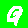
Digit: 9